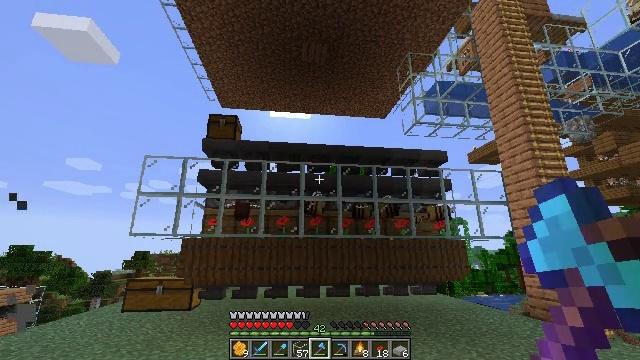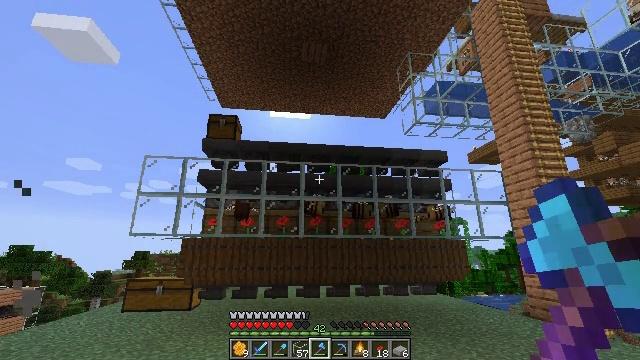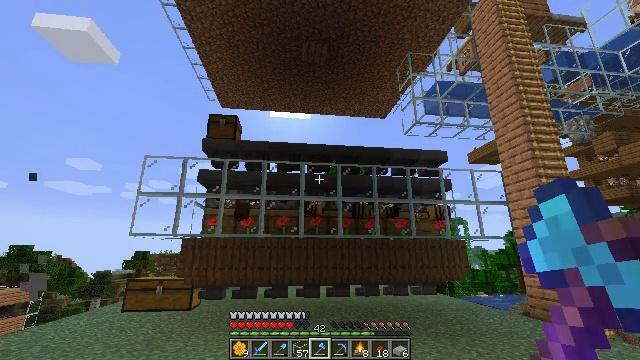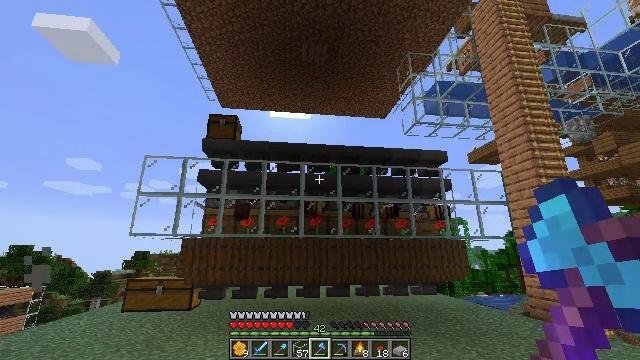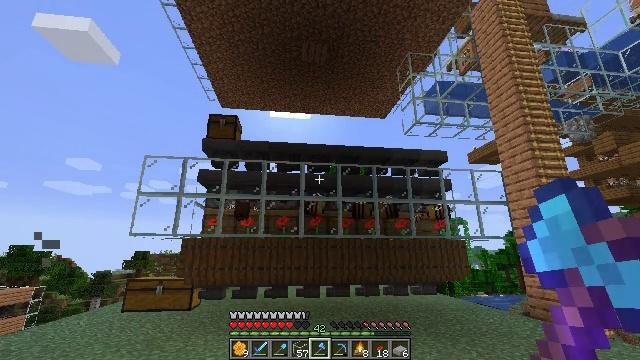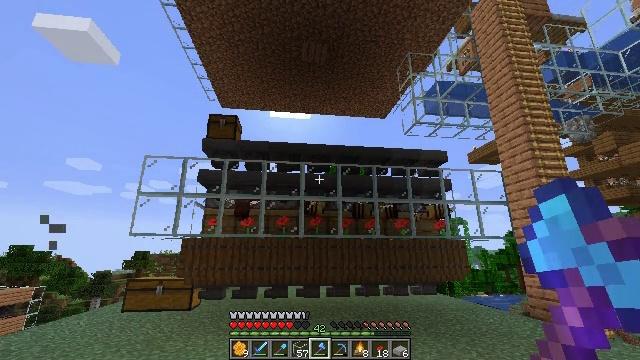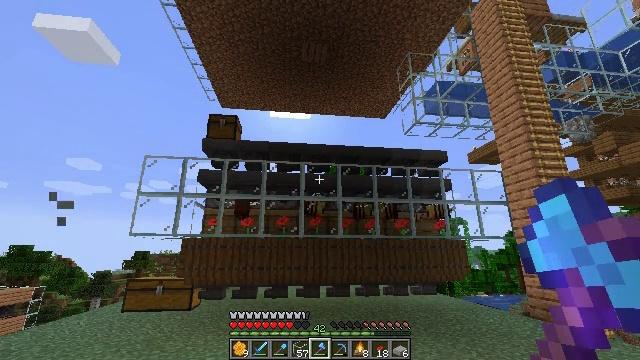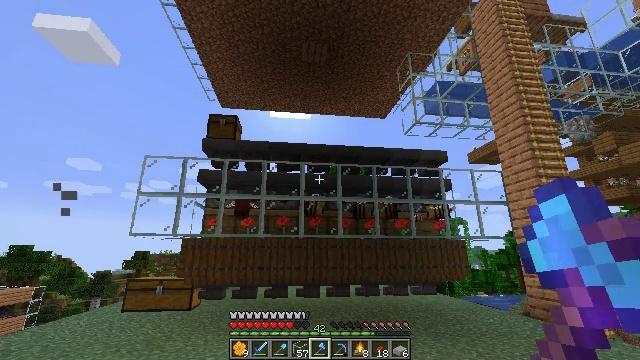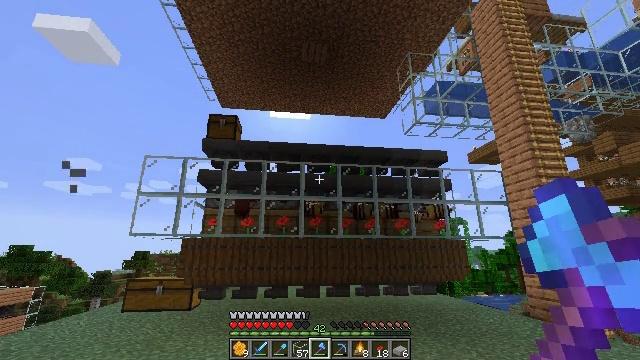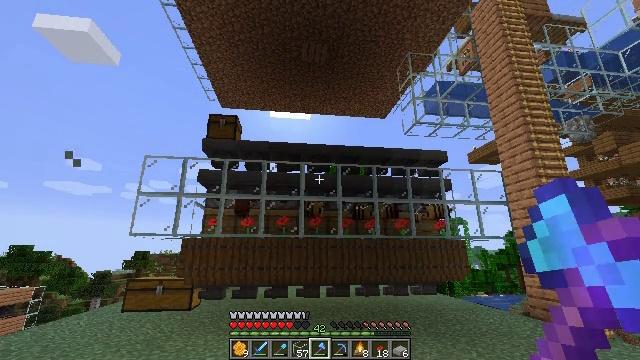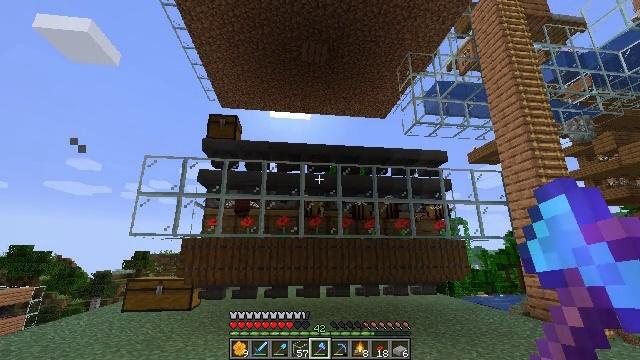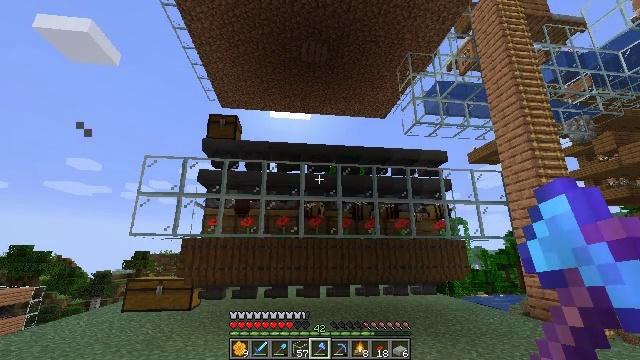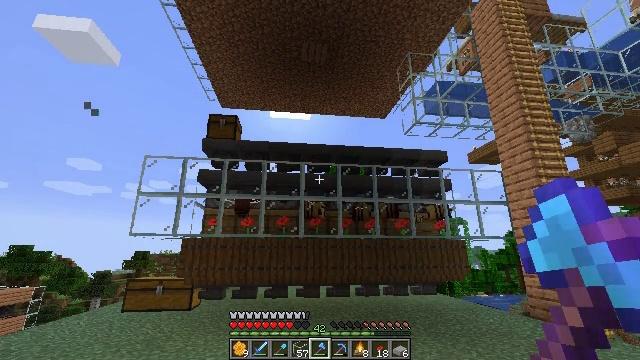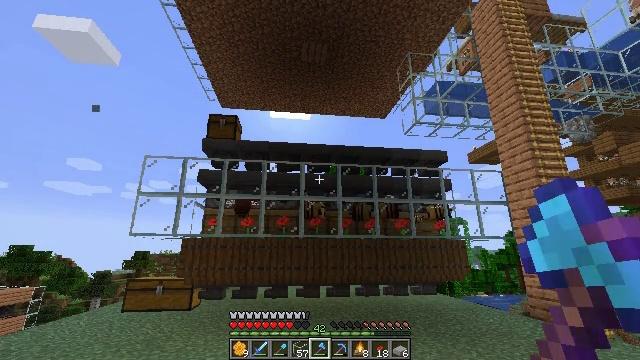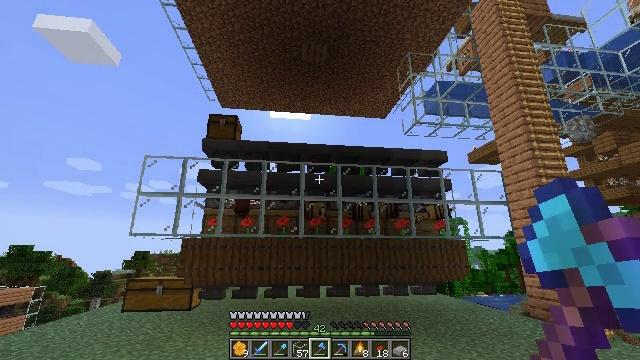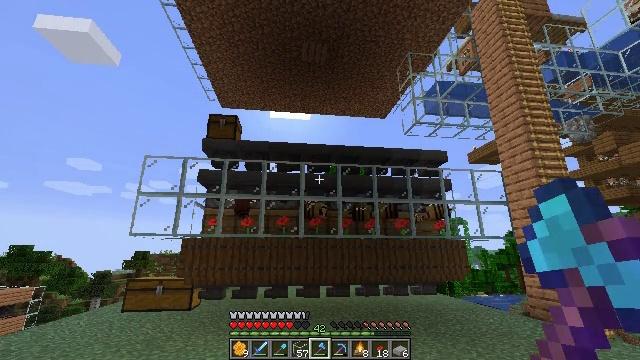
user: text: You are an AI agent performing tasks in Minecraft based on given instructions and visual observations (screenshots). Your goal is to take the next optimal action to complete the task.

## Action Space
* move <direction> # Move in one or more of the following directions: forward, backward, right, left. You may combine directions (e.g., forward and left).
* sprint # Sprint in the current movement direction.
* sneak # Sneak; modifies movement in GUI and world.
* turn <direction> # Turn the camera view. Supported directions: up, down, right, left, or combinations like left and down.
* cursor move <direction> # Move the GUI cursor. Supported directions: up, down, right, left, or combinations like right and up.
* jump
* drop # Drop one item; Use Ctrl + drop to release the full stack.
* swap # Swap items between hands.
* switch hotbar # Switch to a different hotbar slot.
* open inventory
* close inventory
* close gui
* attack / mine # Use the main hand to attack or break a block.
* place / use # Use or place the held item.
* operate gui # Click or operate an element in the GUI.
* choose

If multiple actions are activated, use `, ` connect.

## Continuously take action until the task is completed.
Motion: motion action
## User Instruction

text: Harvest the poppy flower.
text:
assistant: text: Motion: no_op
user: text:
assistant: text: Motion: no_op
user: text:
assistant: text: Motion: no_op
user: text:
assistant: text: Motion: no_op
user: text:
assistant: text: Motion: no_op
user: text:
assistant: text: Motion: no_op
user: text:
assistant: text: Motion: no_op
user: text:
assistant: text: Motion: no_op
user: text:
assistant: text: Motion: no_op
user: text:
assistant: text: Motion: no_op
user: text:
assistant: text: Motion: no_op
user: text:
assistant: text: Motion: no_op
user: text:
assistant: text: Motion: no_op
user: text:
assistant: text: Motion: no_op
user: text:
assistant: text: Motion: no_op
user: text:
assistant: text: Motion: no_op
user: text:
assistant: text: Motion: no_op
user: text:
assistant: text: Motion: no_op
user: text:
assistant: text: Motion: no_op
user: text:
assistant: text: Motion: no_op
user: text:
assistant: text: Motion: no_op
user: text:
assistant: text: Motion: no_op
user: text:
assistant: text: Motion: no_op
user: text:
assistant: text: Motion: no_op
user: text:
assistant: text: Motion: no_op
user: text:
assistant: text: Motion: no_op
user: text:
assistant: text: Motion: no_op
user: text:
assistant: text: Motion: no_op
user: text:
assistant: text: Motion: no_op
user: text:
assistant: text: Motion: no_op